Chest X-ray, PA view. Patient: 29 years old, sex M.
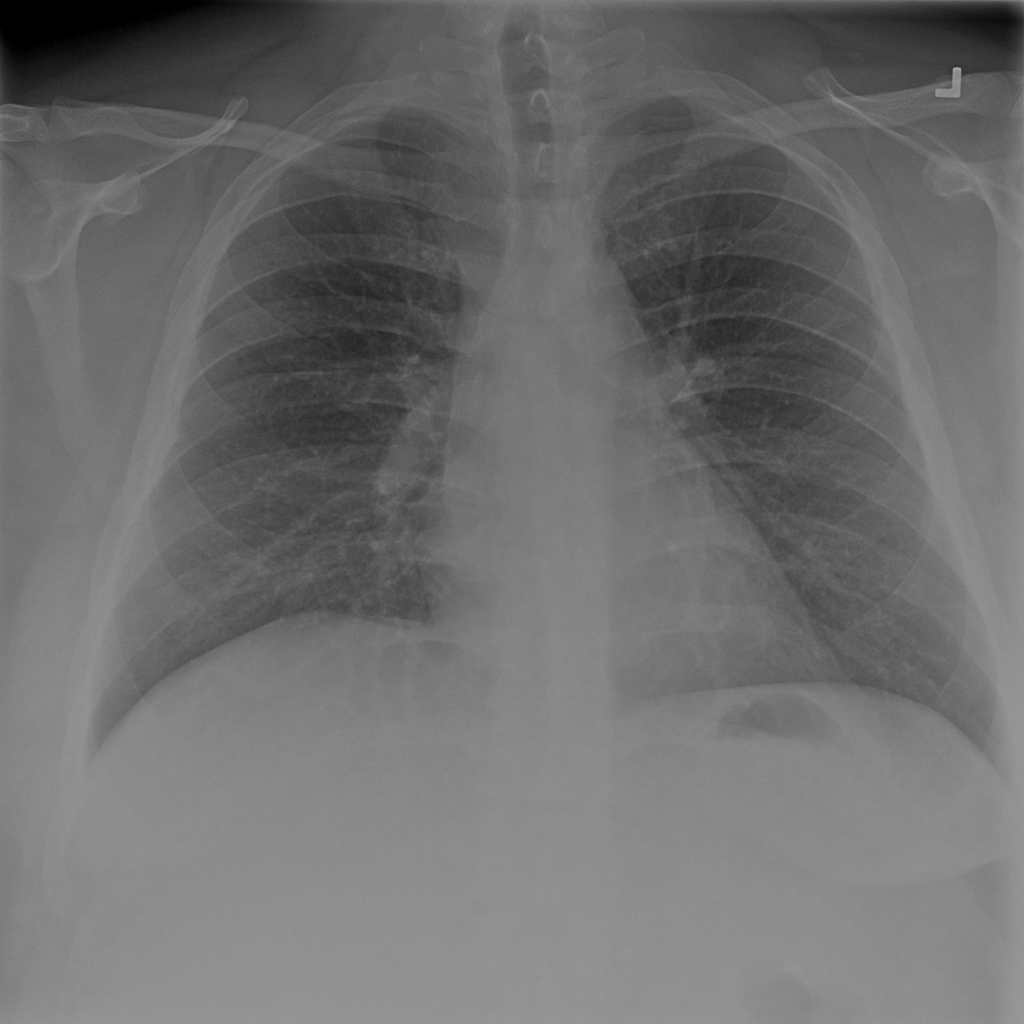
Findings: No Finding